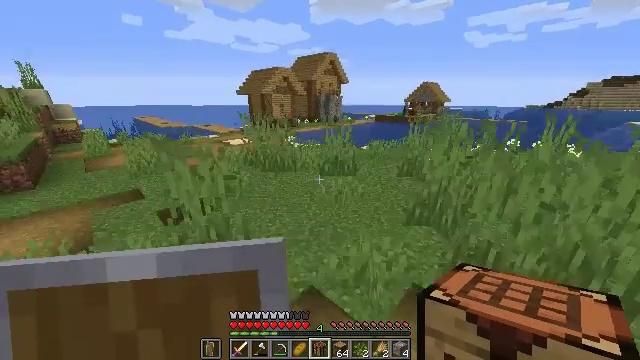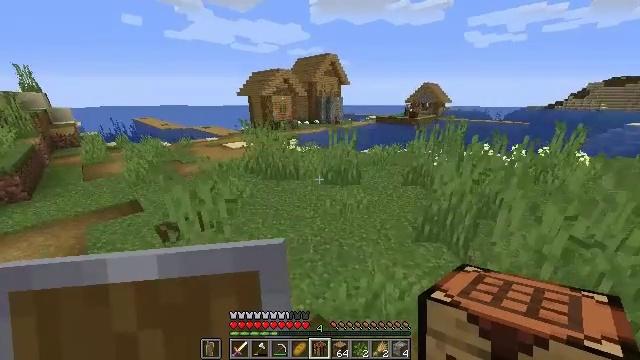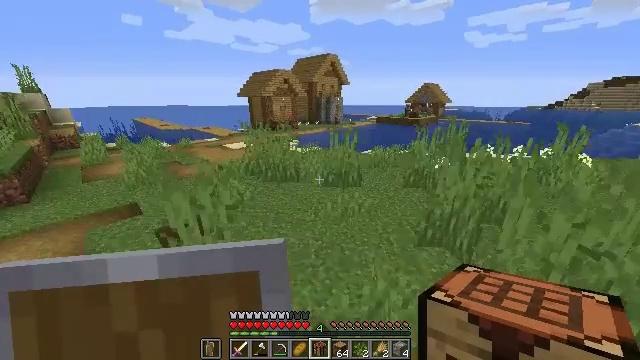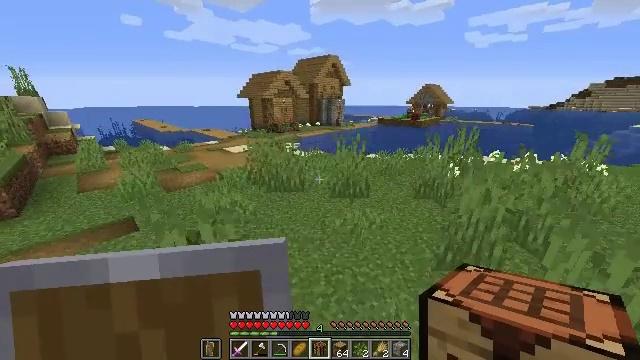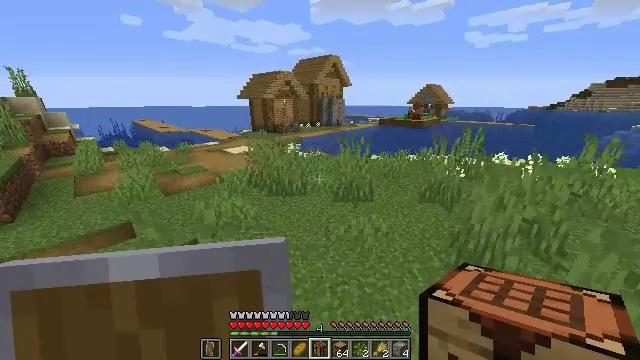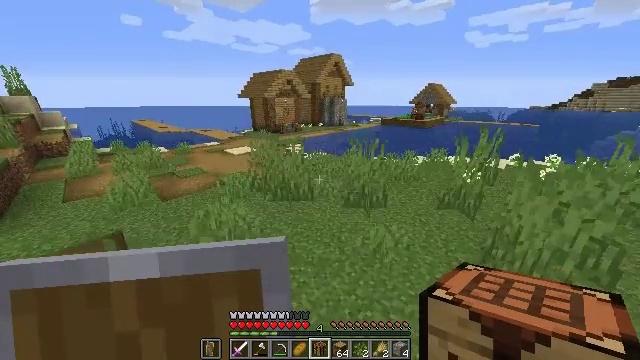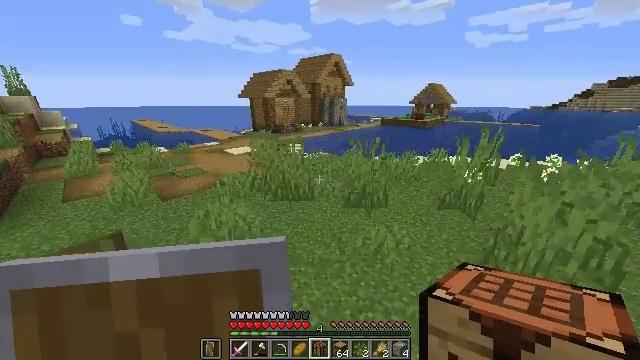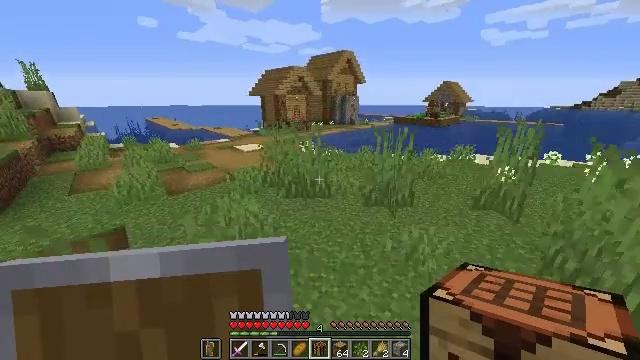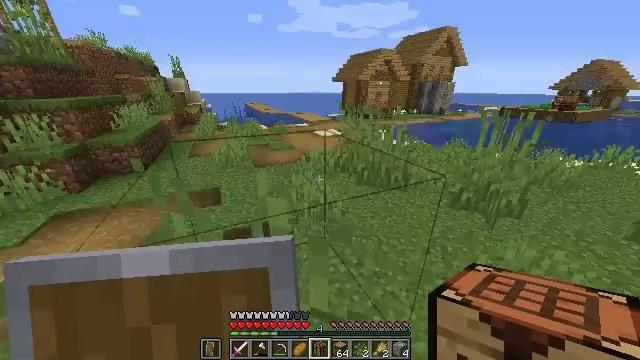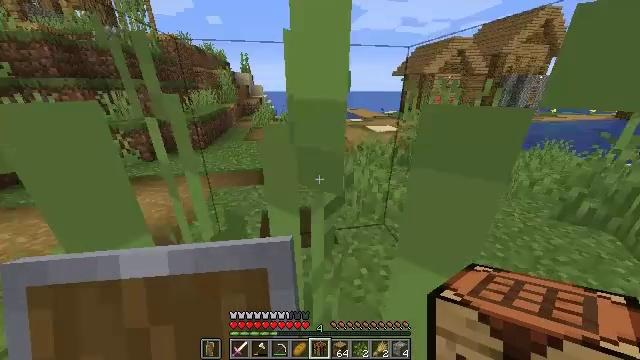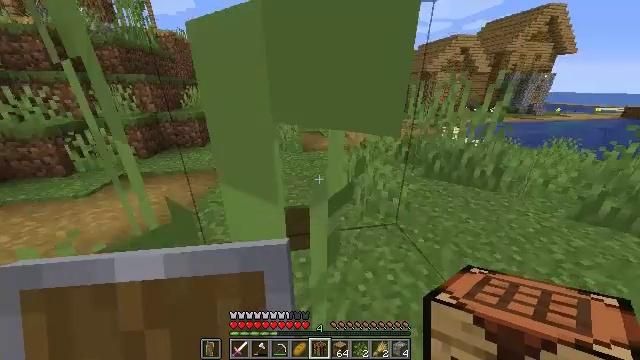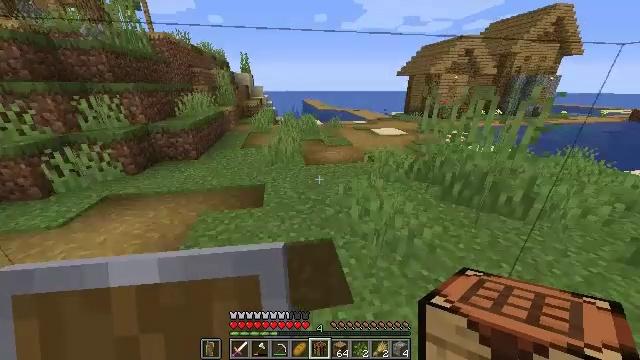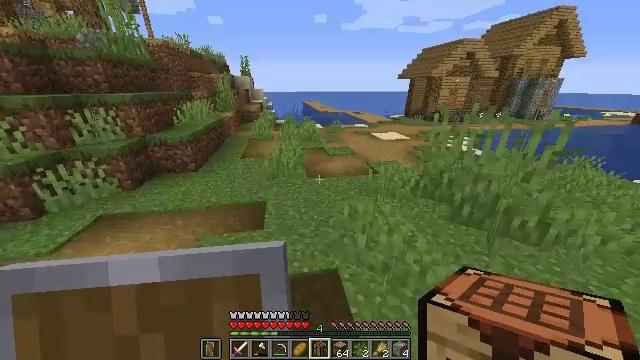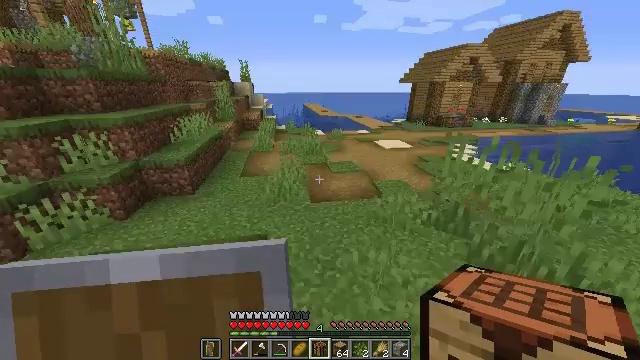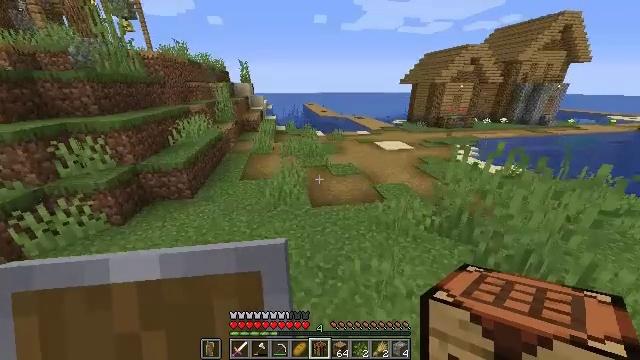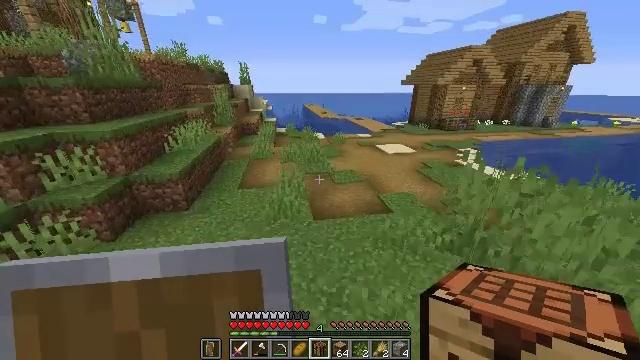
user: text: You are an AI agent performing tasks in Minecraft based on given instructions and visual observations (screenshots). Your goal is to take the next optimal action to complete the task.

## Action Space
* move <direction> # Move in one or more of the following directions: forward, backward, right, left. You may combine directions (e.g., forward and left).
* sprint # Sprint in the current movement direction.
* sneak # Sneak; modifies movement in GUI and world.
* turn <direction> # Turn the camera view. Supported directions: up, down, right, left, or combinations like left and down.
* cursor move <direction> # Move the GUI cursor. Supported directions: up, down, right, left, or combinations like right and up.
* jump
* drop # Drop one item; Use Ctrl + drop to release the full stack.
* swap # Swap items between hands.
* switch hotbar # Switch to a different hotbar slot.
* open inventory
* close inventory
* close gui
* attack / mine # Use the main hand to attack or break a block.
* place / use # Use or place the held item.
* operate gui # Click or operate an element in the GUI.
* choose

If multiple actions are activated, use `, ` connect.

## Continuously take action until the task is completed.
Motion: motion action
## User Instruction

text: Attack the grindstone to break it.
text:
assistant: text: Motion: move forward and move left, jump
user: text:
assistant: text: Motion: move forward and move left, jump
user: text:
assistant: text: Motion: move forward and move left, jump
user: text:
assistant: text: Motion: move forward and move left, jump
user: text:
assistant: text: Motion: move forward and move left, jump
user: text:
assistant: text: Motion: move forward and move left, jump
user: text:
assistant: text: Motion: move forward and move left, turn left, jump
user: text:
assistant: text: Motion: move forward and move left, turn left and down, jump
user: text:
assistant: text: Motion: move forward and move left, turn left, jump
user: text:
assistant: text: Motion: move forward and move left, jump
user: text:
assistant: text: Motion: move forward and move left, jump
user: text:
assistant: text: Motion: move forward, jump
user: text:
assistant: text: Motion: move forward, jump
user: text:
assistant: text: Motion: move forward, jump
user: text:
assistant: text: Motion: move forward, jump
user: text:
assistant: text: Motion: move forward, jump
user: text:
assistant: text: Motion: move forward, jump
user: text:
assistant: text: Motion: move forward, turn right and up, jump
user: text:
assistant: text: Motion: move forward, turn right and up, jump
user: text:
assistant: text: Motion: move forward, turn right, jump
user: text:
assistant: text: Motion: move forward, jump
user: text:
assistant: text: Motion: move forward, jump
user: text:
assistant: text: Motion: move forward, jump
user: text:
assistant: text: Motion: move forward, jump
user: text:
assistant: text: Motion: move forward, jump
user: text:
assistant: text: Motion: move forward, jump
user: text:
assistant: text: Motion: move forward, jump
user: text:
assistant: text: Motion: move forward, turn right, jump
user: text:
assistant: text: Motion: move forward, turn right and up, jump
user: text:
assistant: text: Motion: move forward, turn right and up, jump